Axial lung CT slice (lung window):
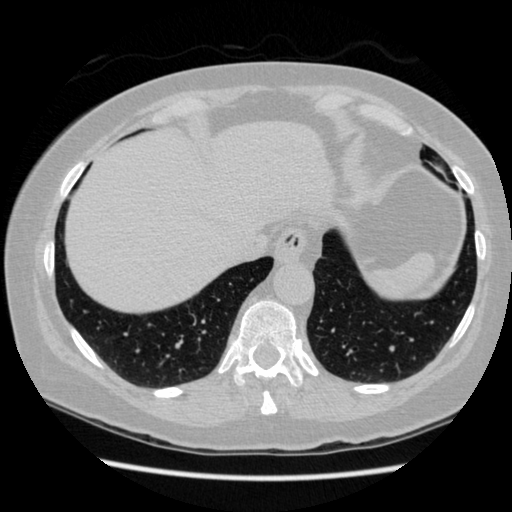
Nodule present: no